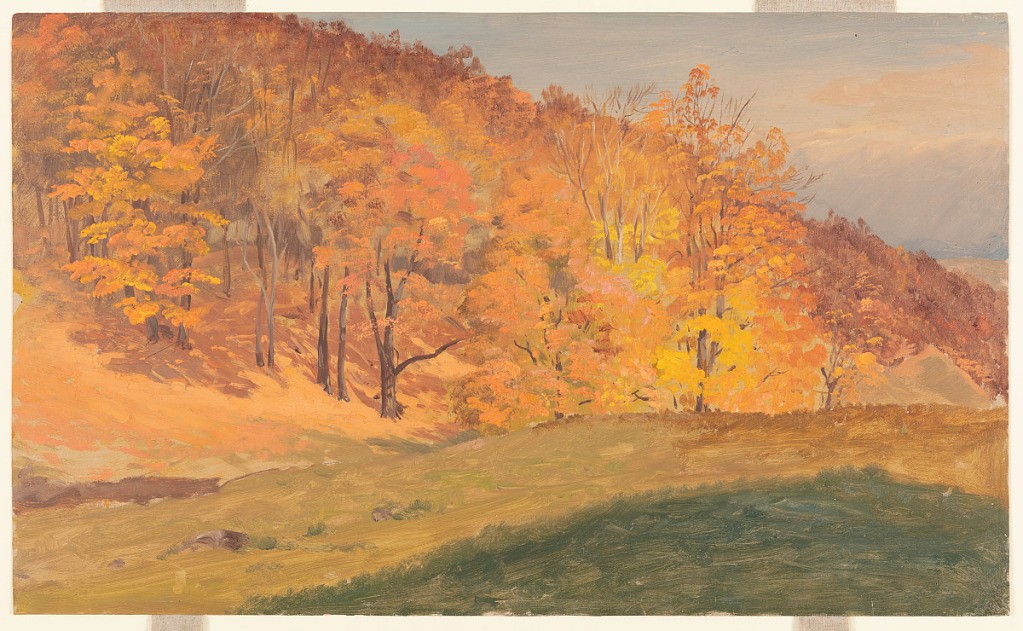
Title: Autumn Woods
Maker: Frederic Edwin Church, American, 1826–1900
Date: possibly 1872–73
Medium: Brush and oil, graphite on paperboard
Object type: Drawing
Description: Landscape sketch of a wooded hillside, bright with autumn colors, likely in Vermont. A green, partially shaded, and slightly sloping hill extends across the foreground, while a cloud bank fills the blue-gray sky above.